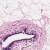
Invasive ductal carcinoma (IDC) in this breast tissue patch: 0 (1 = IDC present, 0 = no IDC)